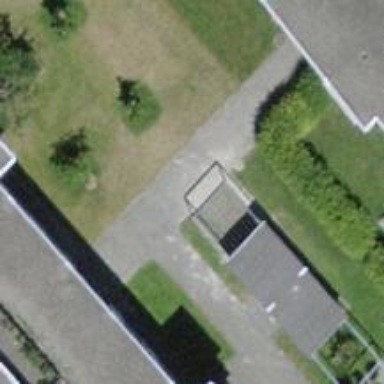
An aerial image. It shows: Footway made of paving stones.